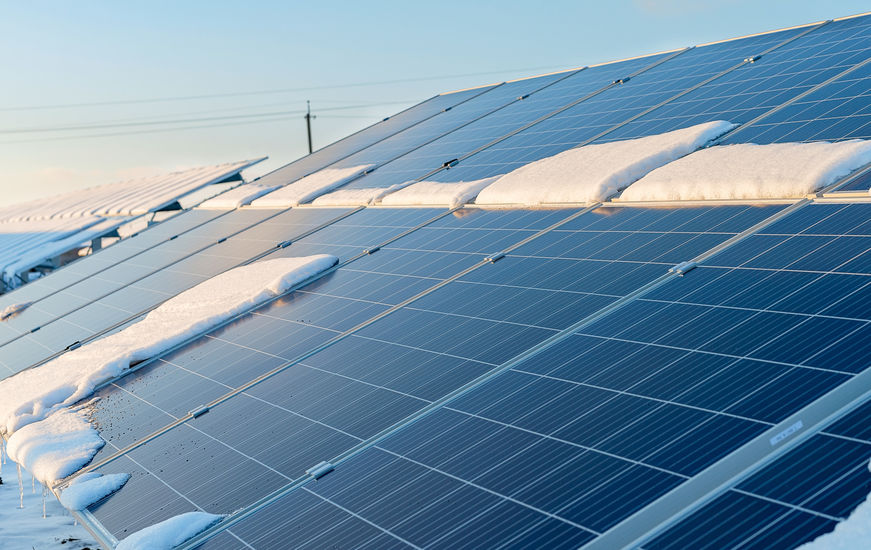
Label: Snow-Covered